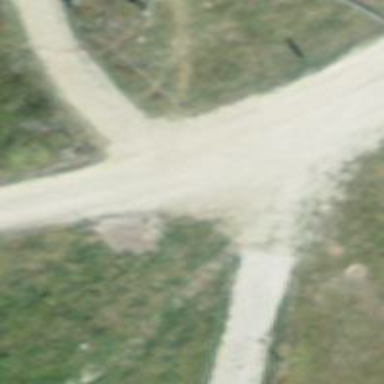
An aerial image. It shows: Gravel track.